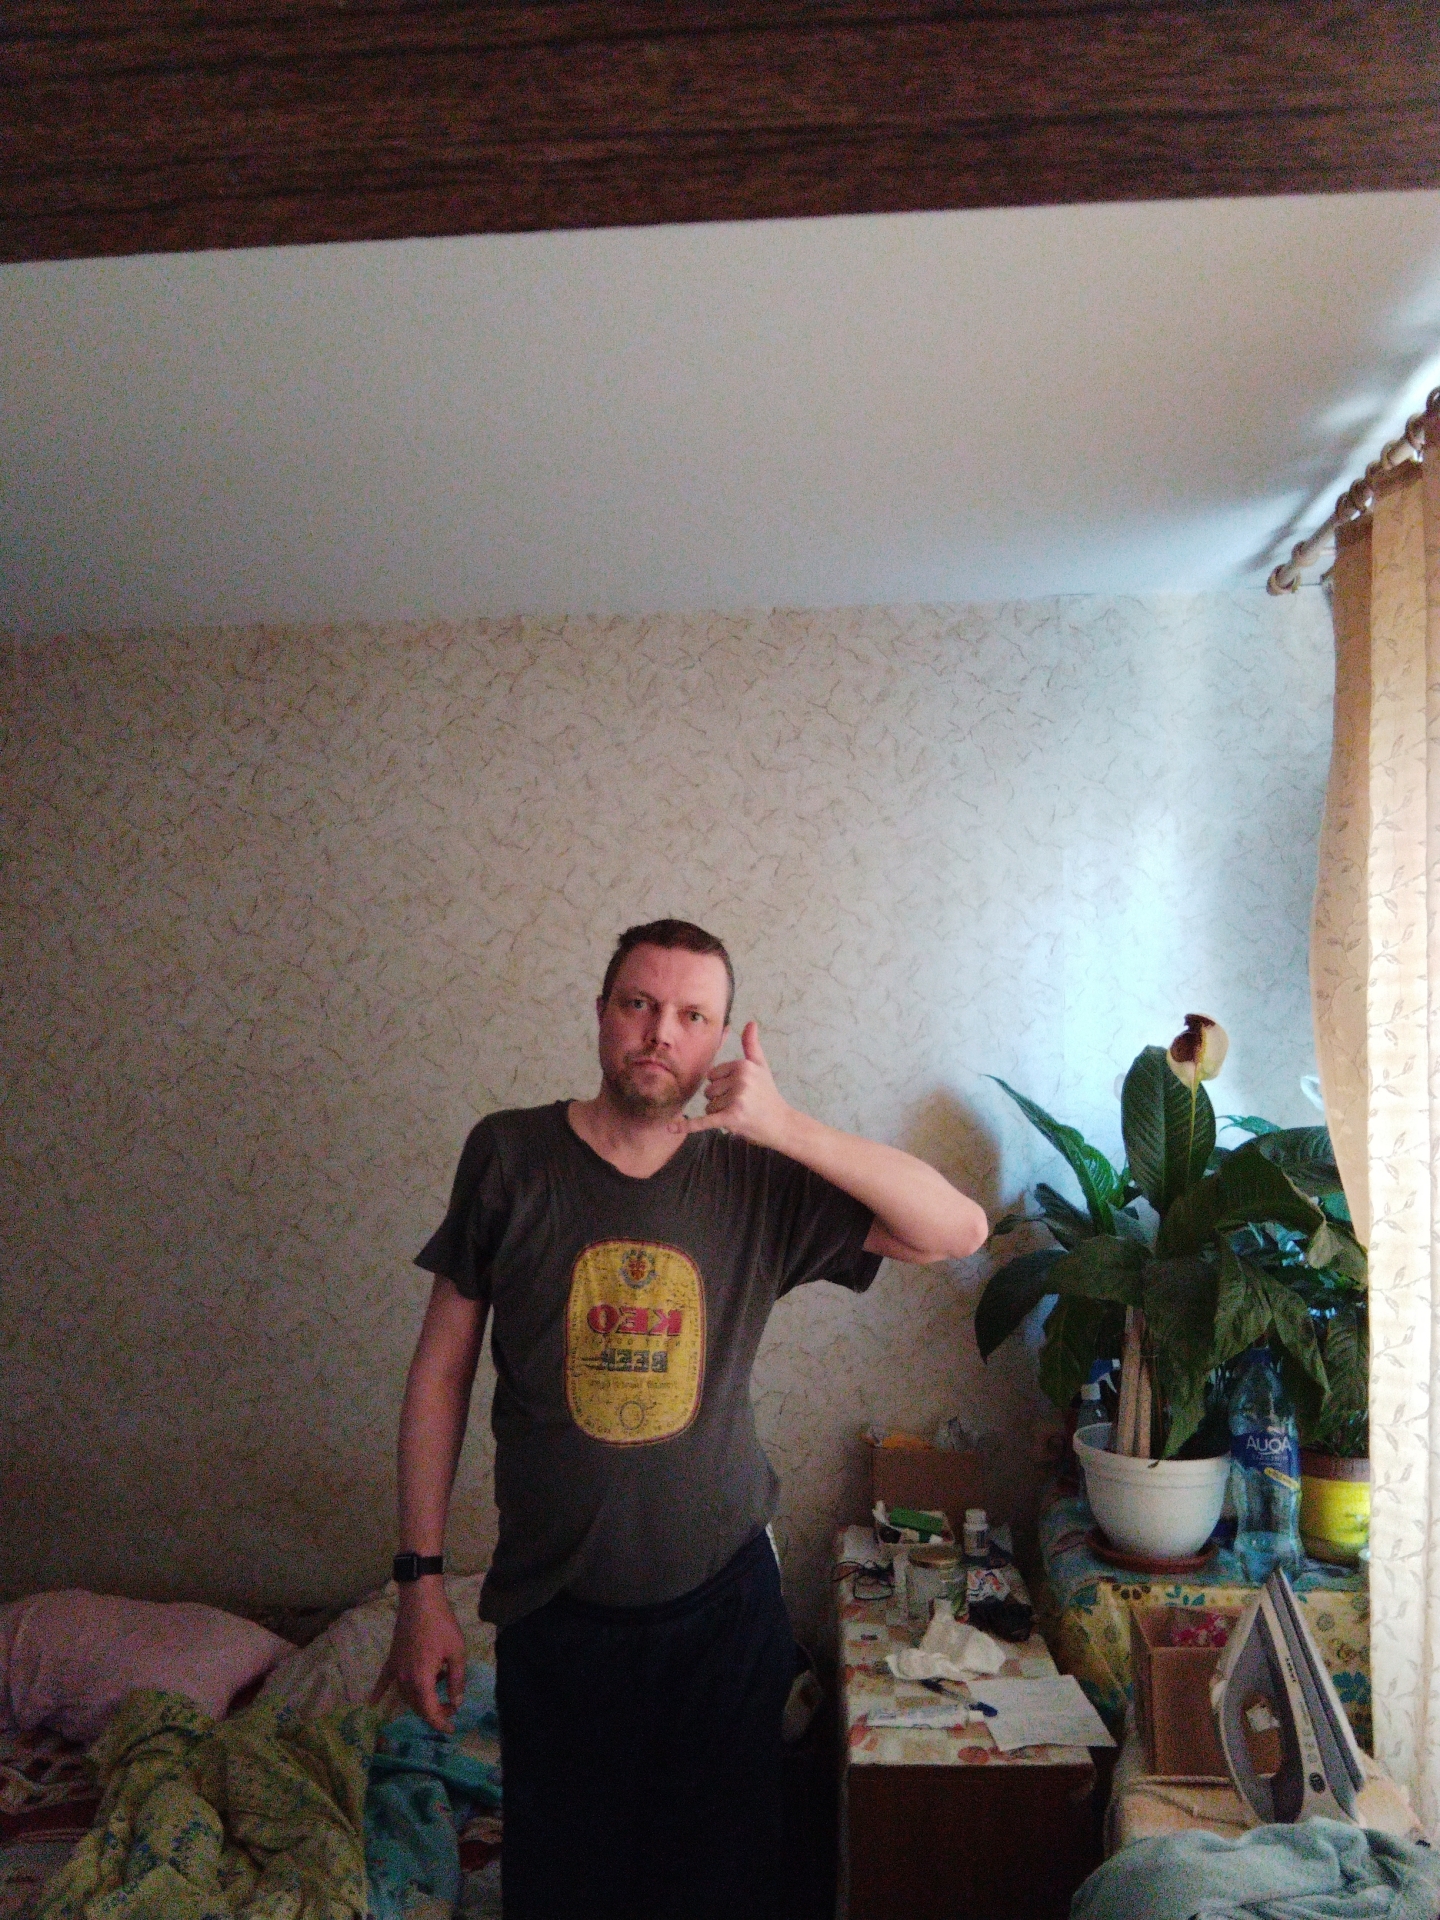
Label: noise